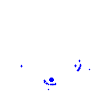
Particle: electron